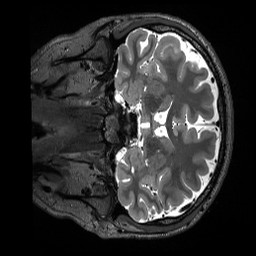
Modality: T2w
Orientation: coronal
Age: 23
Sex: male
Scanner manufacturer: siemens
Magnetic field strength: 3 T
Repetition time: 3.2 s
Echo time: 0.563 s